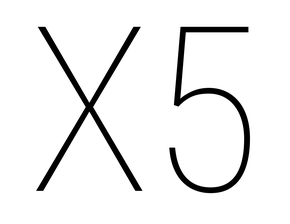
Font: Roboto_Condensed_Thin